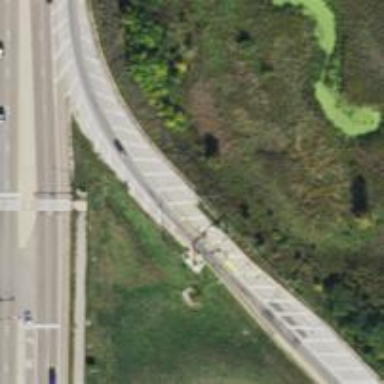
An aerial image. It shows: Toll gantry on the road.